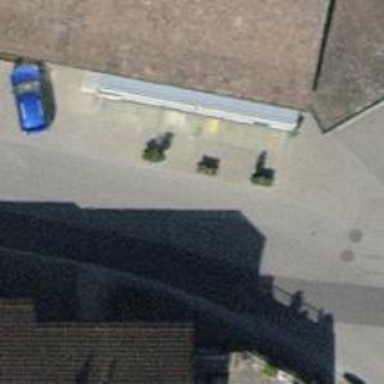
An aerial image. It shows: Post box is visible.